Question: I am currently trying to design a piece of screen-capture software.
One design question I am having is
The getter needs to call the processor to tell it that a picture is ready. The processor has to tell the getter that it is done processing the picture.
These two elements are in separate threads and cannot share data directly(and I do not want to share data), they can only add member calls of the target object onto that object's queue queue. (eg 'queue.add(&PictureProccessor::sendPicture,picture)' )

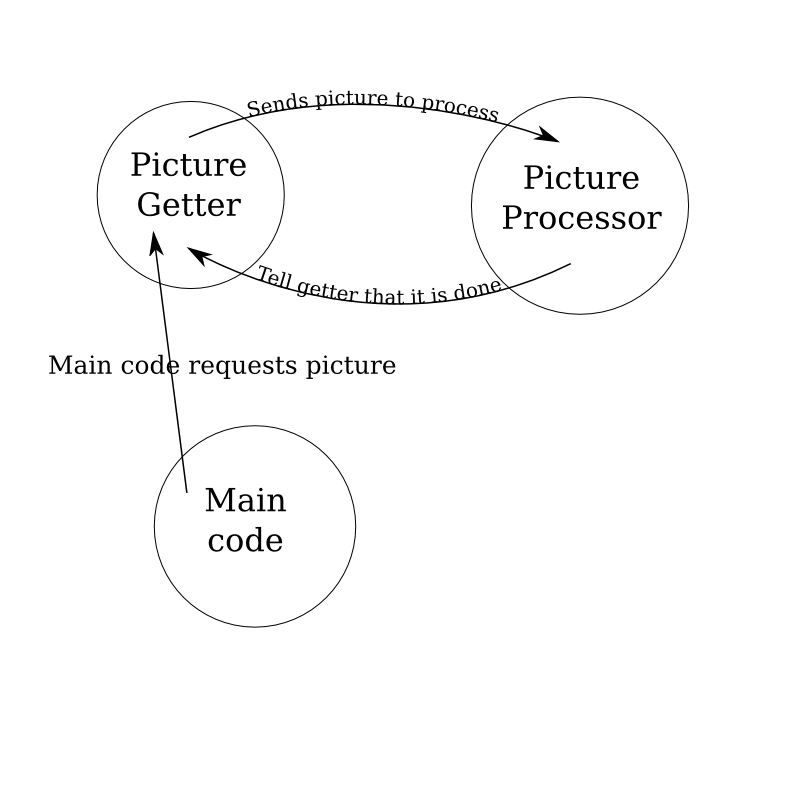
Answer: Use a resource manager, make both aware of that. The getter can enqueue a picture to be processed with the manager, the manager can then have a "pool" of processors of which one can be used for processing. Processor can enqueue the processed picture with the resource manager which can then notify to the appropriate getter. I'm sure there's some funky name for this pattern, but cannot recall it right now.